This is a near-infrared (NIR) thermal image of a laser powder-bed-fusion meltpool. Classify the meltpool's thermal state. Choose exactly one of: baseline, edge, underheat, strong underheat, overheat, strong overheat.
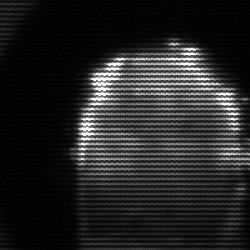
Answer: baseline